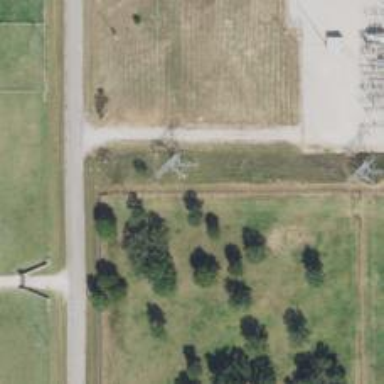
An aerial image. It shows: Power tower.